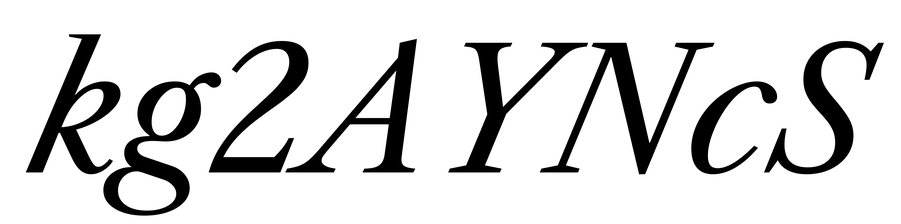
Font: LibreCaslonText-Italic_Italic